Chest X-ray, AP view. Patient: 22 years old, sex M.
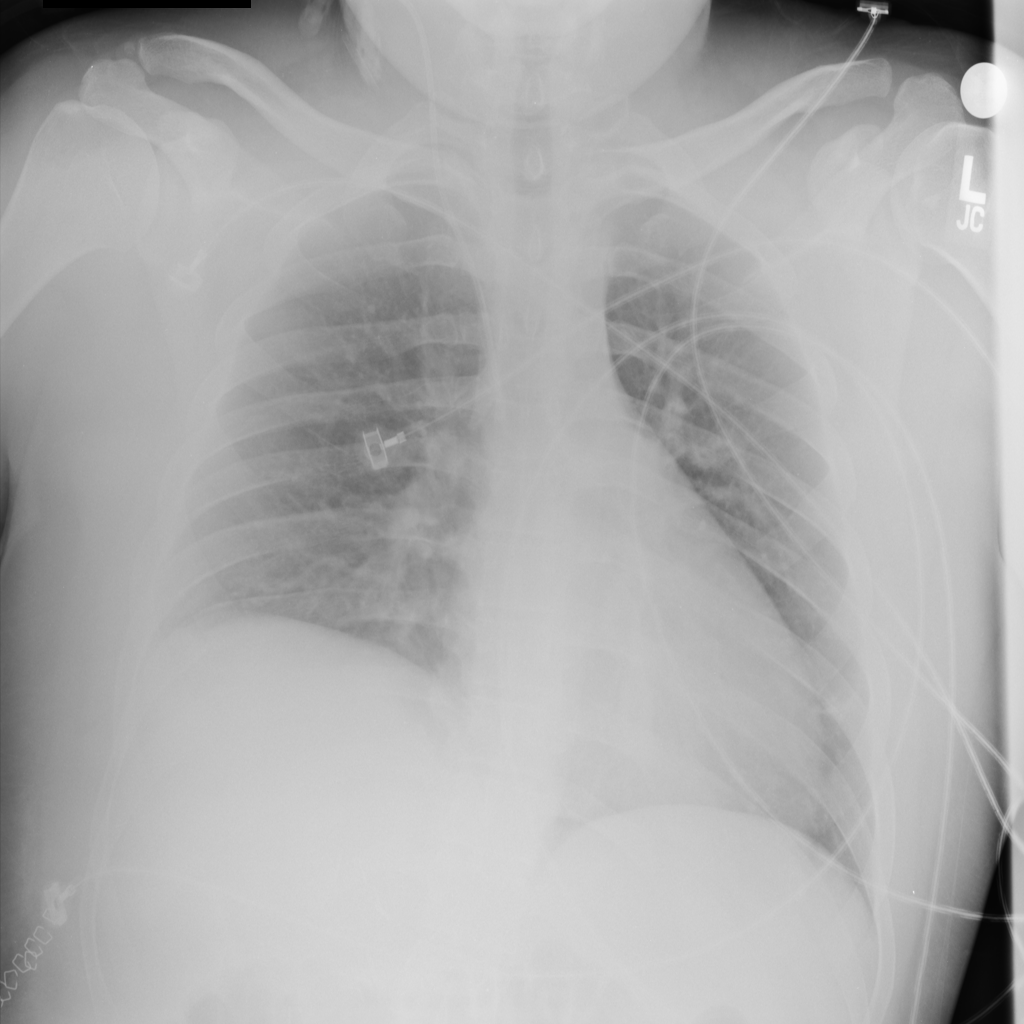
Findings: No Finding